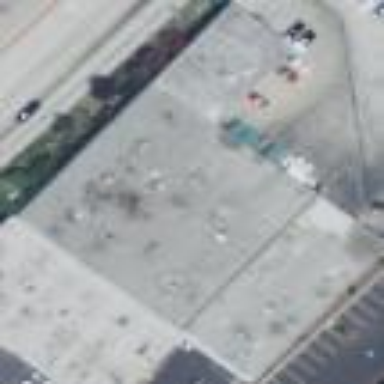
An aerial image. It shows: Industrial building.